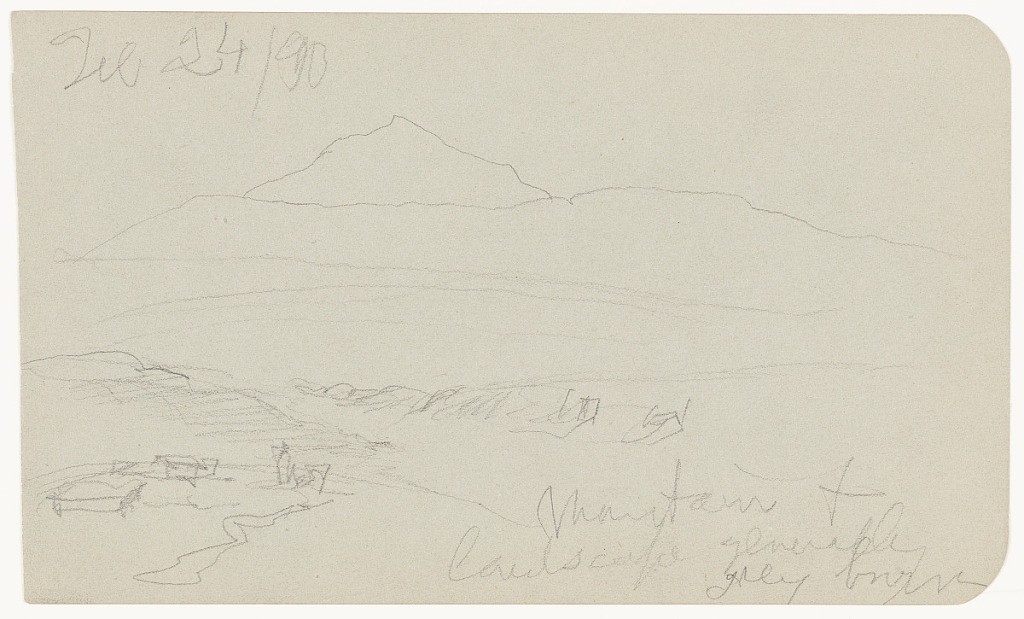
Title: Mountainous Lanscape, Mexico
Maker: Frederic Edwin Church, American, 1826–1900
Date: February 24, 1890
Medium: Graphite on gray-green wove paper; verso: graphite
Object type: Drawing
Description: Landscape sketch showing a view, likely in the vicinity of Mexico City, Mexico, of mountains seen across rolling terrain. In the foreground, a group of buildings are loosely rendered in a small prominence at lower left. Indistinct rolling terrain extends through the middle distance to a rugged mountain range in the background. An undulating ridge stretches across the horizon, with the outline of a sharp, triangular mountain looming above it at upper center.

Verso: Landscape sketch showing a view of succeeding mountain ridges in Mexico, with a sketch of a tree. Situated at right, three rugged ridges recede into the distance and grow fainter as they go. At left, a tree resembling a pine is loosely sketched.